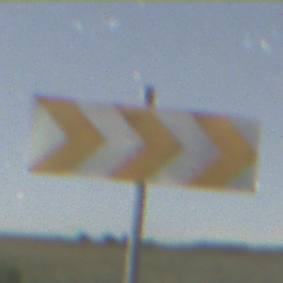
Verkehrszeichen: RichtungstafelnInKurvenGrossLinks
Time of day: Night
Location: Outdoor (Nature)
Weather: Clear
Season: NotSpecified
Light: Natural